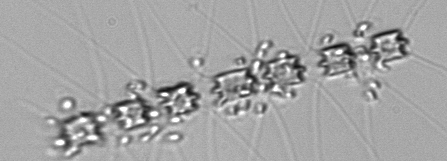
Label: Chaetoceros_didymus_TAG_external_flagellate